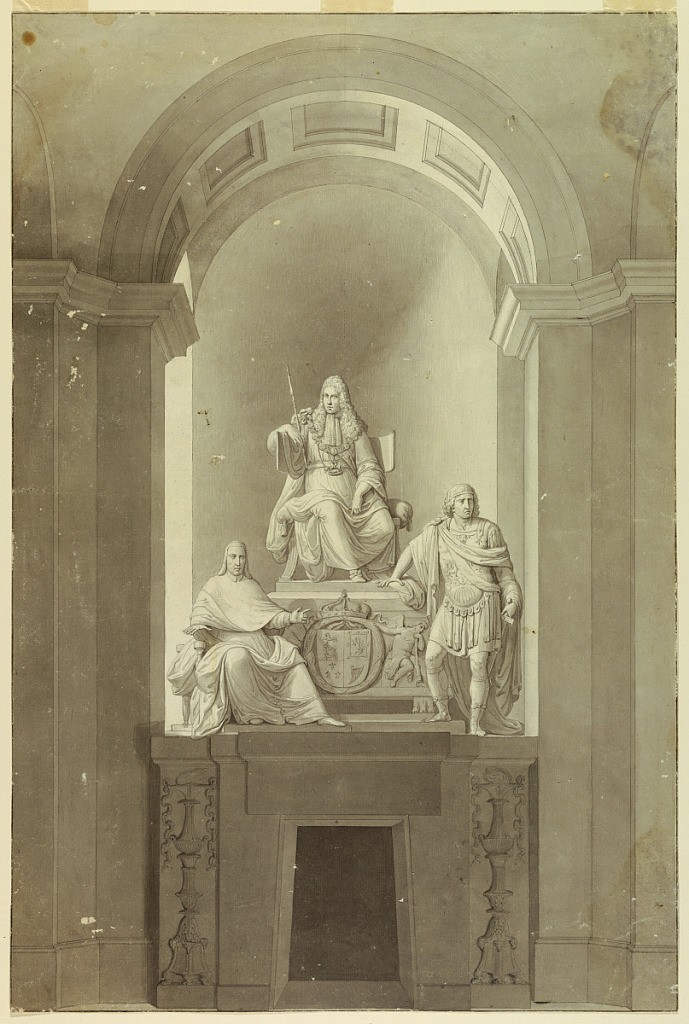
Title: Sepulchral Monument of the Last Three Stuarts
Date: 1788–1793
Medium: Pencil, pen, wash, Chinese ink
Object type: Drawing
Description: A sarcophagus stands on top of a sepulchral chamber. James sites on a chair upon the sarcophagus, Henry is seated in front of its left hand corner. Two mourning genii hold the coat-of-arms in a crowned wreath, at the front of the sarcophagus. The setting is similar to 1901-39-2509 with framing lines.